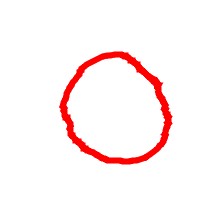
Shape: circle